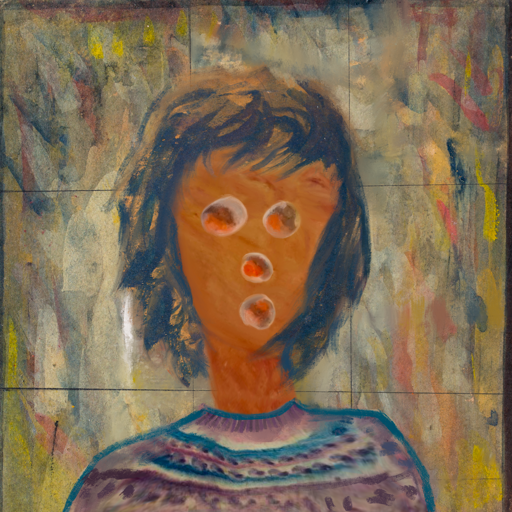
Background: GypsyMother, Head And Neck Front: Pious_Lady, Face Front: Rupkatha, Bust: HillGirl, Hair Front: InTheSun, Head Accessory: Blank, Second Necklace: Blank, Necklace: Blank, Baby: Blank